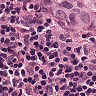
Metastatic tissue present: yes